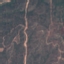
Land use / land cover class: HerbaceousVegetation